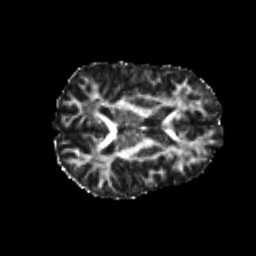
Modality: FA
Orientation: axial
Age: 22
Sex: female
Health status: healthy
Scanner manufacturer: philips
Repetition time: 7.389 s
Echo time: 0.08599 s